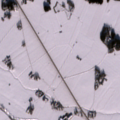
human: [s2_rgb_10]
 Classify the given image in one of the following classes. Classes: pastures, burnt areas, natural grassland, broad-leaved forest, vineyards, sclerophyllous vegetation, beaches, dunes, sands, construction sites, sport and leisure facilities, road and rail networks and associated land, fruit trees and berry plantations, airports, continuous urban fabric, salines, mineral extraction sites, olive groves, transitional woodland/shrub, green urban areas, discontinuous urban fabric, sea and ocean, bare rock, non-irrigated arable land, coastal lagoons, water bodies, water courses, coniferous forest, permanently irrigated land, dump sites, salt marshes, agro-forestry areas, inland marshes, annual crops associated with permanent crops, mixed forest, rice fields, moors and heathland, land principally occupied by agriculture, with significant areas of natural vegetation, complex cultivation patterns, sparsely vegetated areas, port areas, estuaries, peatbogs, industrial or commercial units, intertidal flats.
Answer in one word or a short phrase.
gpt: non-irrigated arable land, land principally occupied by agriculture, with significant areas of natural vegetation